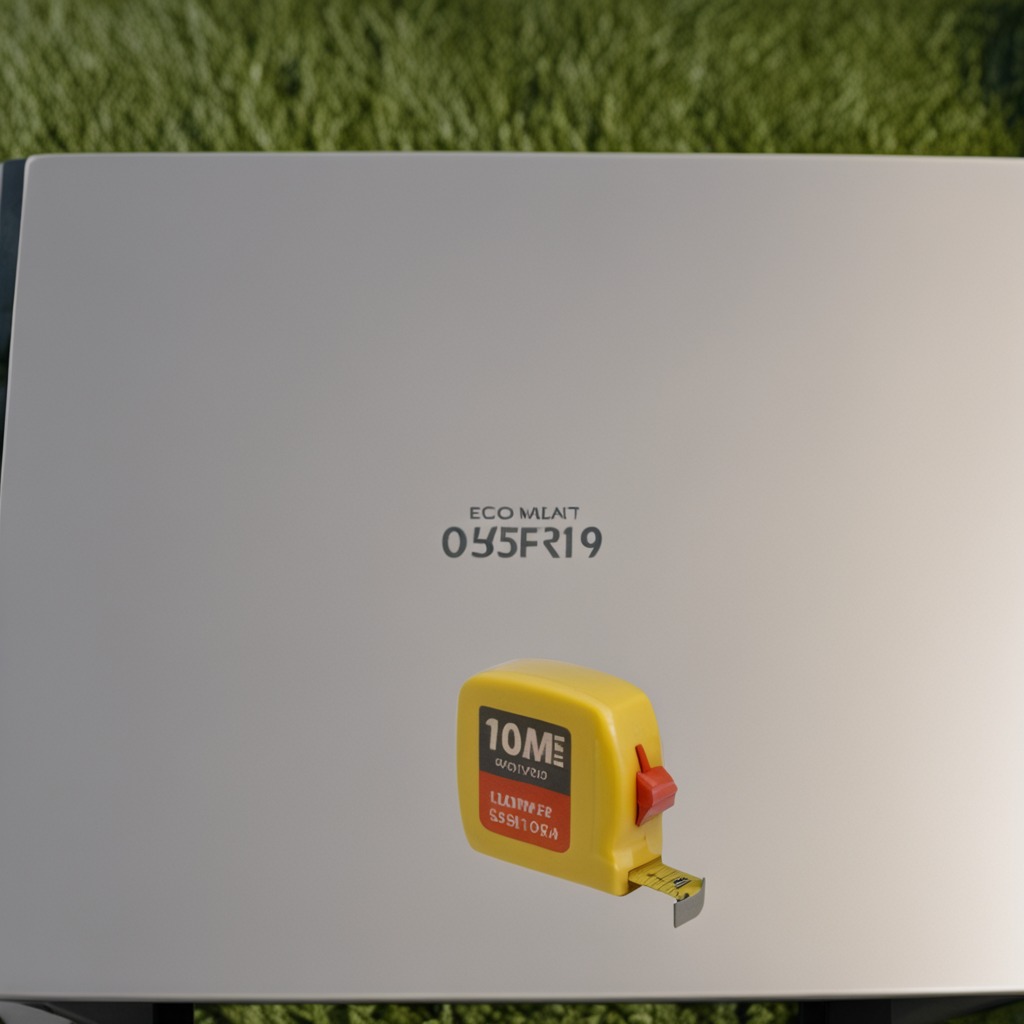
A measuring tape is lying on the textured surface of the utility table.